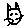
Label: cat